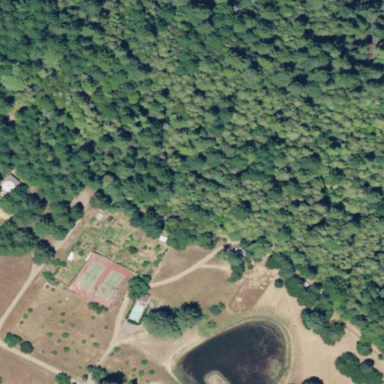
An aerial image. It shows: Forest area.